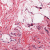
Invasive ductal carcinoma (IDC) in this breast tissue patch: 0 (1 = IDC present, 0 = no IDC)